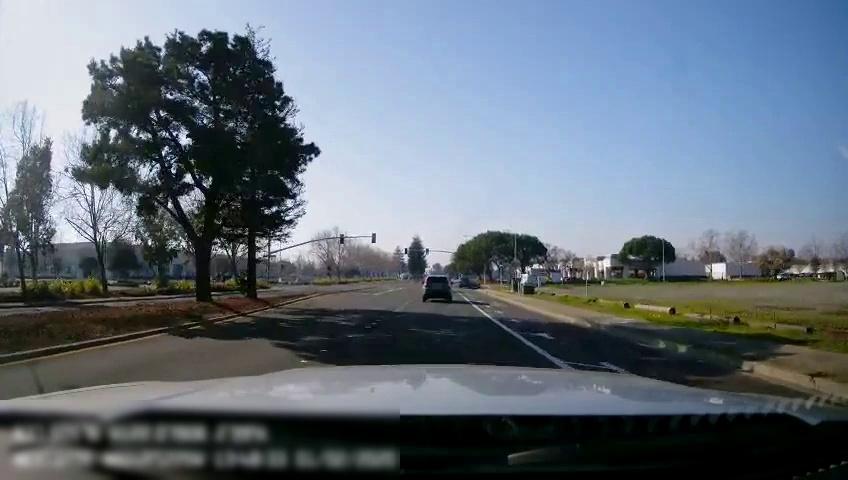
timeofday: Day
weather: Sunny
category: Drivable Space
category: Vehicles | SUV
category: Vehicles | Truck
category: Vehicles | SUV
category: Vehicles | SUV
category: Lanes | Current Lane
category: Lanes | Current Lane
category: Lanes | Alternate Lane
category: Lanes | Alternate Lane
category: Lanes | Alternate Lane
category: Traffic | Lights
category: Traffic | Lights